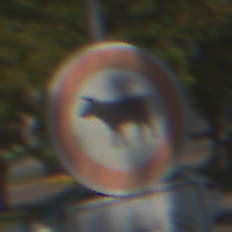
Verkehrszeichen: VerbotViehtrieb
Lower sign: ZeitangabenMitBeschraenkungAufWochentage8
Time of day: Midday
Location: Outdoor (Urban)
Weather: Clear
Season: NotSpecified
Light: Natural